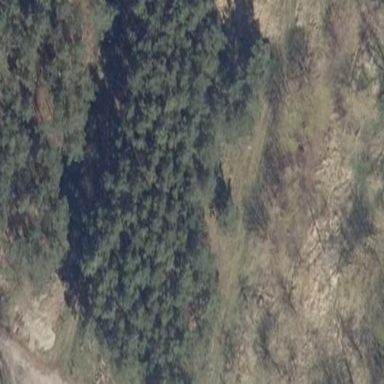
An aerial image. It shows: Forest with broadleaved trees.